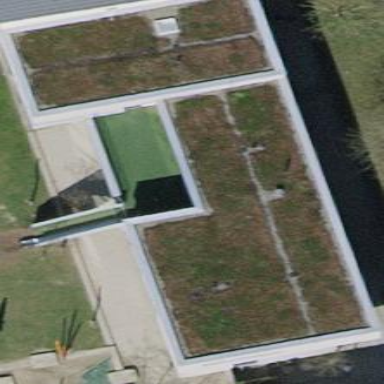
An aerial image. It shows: Kindergarten building.